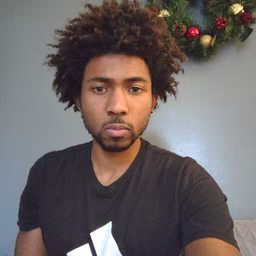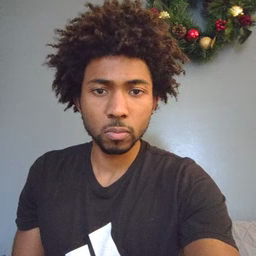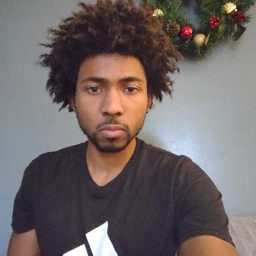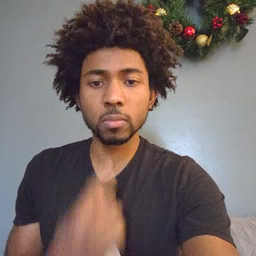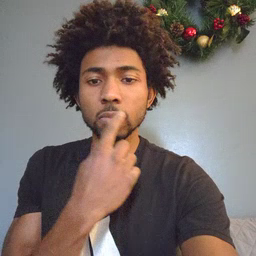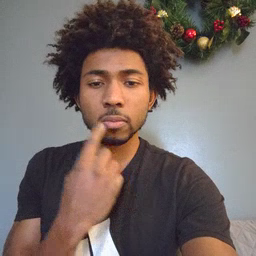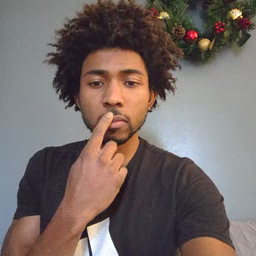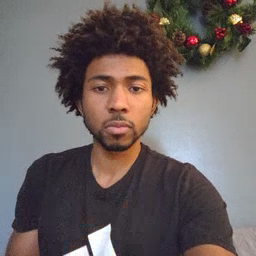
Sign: lips